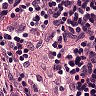
Metastatic tissue present: no